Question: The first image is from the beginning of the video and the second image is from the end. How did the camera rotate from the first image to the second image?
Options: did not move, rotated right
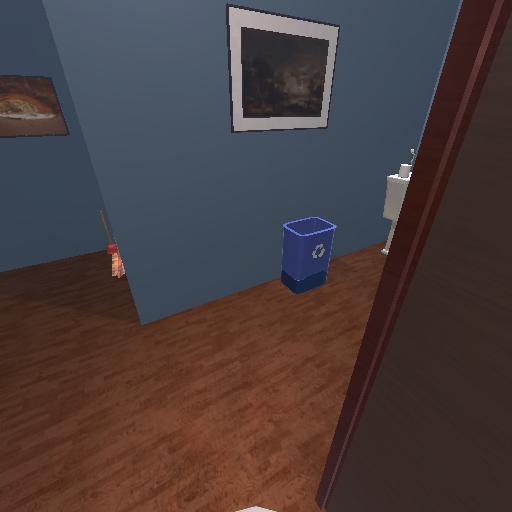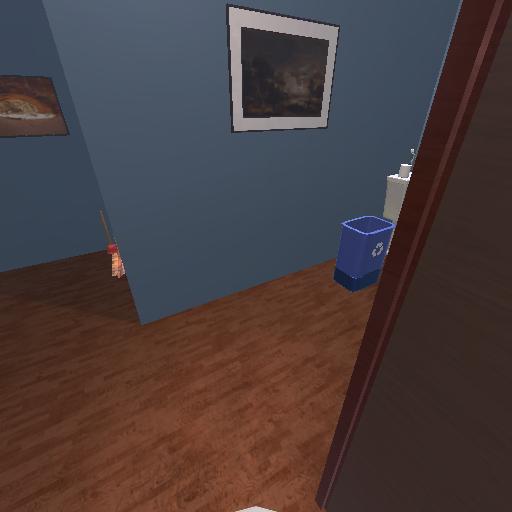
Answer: did not move